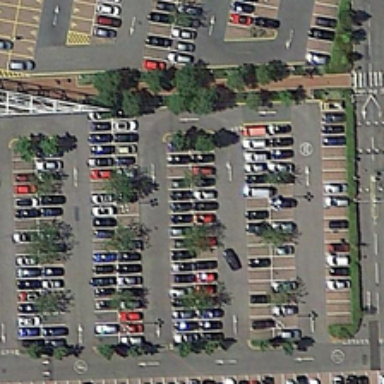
Many cars are in a parking lot near some green trees .